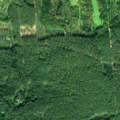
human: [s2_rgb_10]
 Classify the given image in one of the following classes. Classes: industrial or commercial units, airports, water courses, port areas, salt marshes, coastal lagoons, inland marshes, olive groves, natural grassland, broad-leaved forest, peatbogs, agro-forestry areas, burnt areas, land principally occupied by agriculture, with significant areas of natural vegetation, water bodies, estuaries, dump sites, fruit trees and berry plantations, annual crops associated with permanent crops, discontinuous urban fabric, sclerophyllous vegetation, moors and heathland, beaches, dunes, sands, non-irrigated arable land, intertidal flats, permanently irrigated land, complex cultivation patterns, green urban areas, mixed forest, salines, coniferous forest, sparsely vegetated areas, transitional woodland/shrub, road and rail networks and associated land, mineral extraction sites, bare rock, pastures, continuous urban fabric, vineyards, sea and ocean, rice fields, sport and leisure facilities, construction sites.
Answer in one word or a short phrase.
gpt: coniferous forest, transitional woodland/shrub